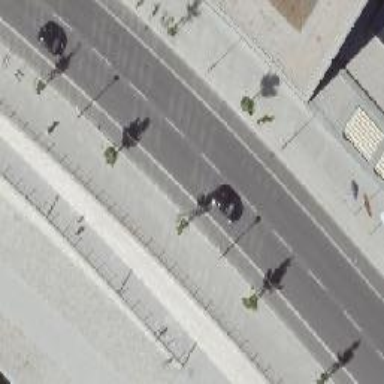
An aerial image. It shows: Asphalt tertiary road with separate sidewalks on both sides. There are exclusive cycle lanes on both sides. No stopping is allowed for parking on both sides.